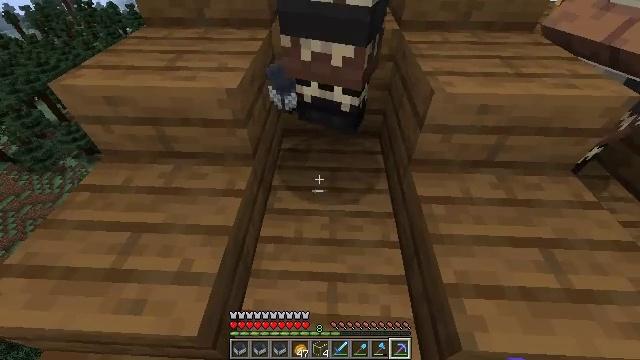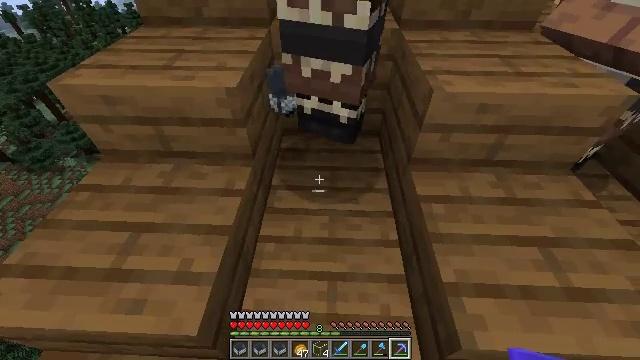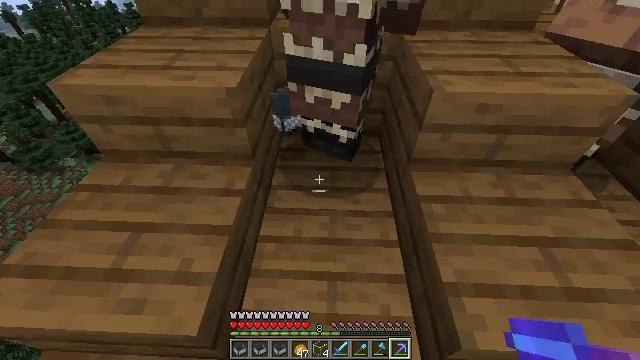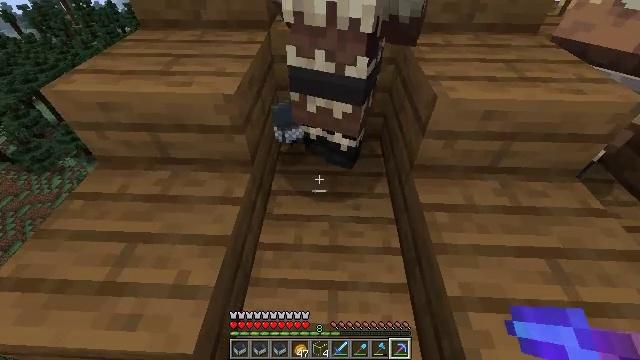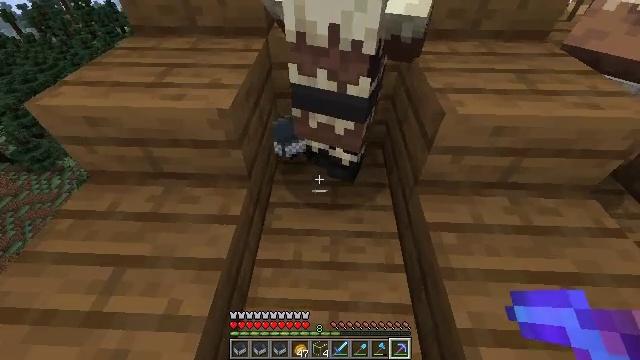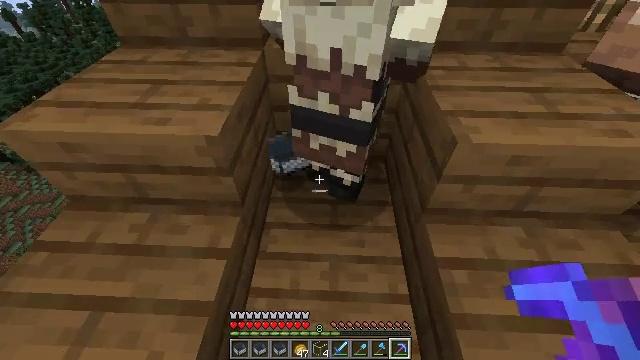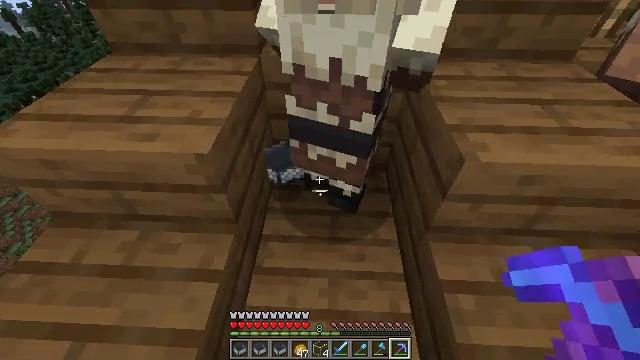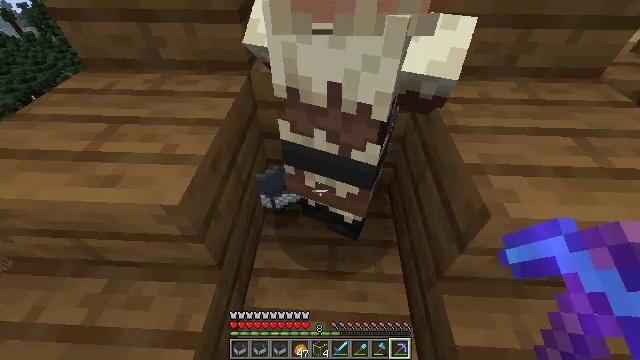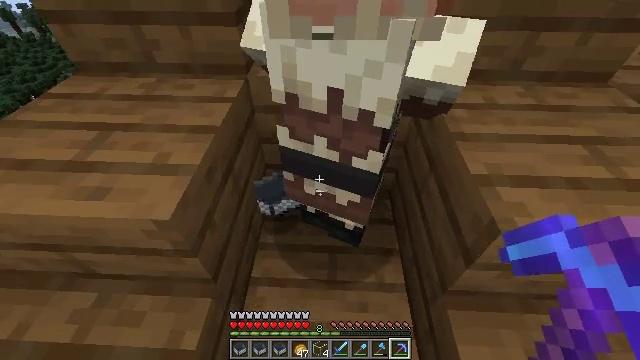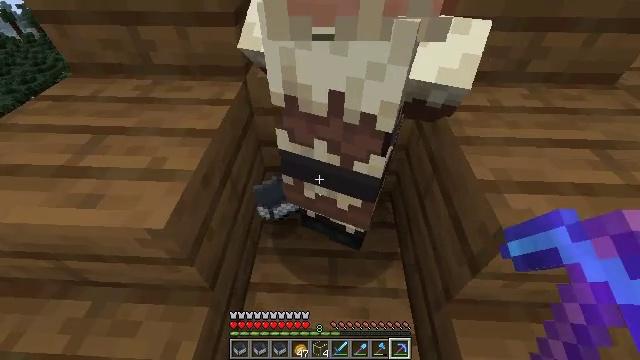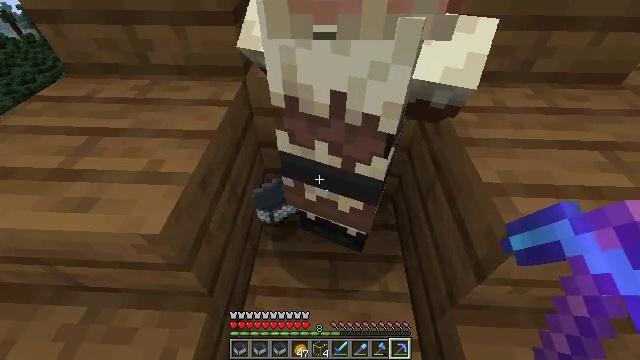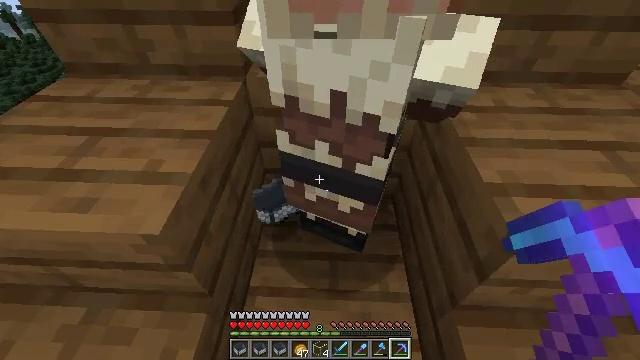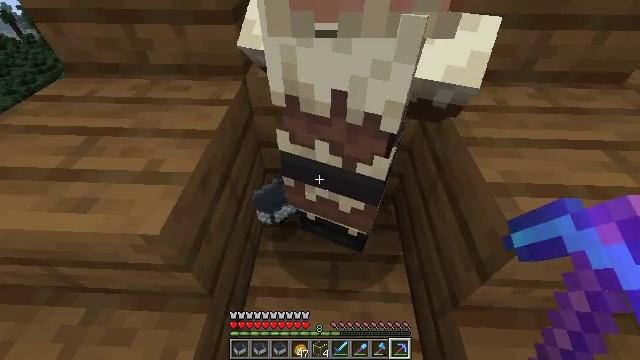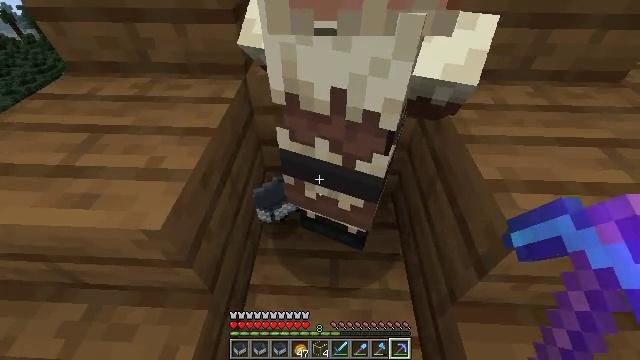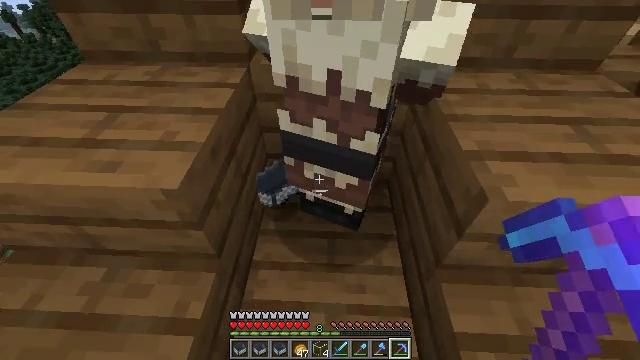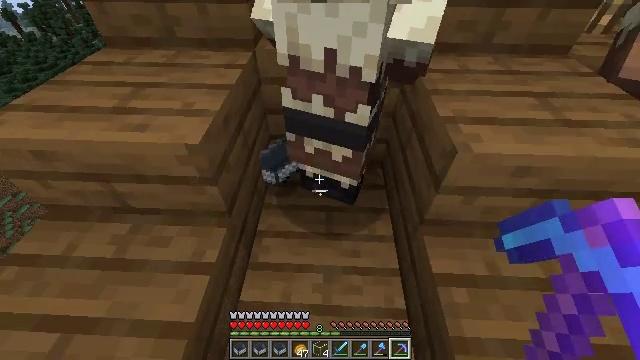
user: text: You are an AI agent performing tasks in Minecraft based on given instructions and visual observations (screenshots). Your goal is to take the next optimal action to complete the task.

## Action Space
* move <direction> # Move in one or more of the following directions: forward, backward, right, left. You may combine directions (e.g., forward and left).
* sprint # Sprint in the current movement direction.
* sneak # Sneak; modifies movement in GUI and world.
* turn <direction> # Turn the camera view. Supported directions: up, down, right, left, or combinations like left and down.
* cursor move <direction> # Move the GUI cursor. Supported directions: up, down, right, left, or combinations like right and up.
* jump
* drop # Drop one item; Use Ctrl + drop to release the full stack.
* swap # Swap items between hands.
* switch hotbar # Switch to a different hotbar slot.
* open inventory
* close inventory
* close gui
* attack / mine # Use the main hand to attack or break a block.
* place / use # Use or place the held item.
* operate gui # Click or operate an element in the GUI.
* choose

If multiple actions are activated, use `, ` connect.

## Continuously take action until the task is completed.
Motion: motion action
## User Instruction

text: Drop a spruce sign.
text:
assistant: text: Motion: no_op
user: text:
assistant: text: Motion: no_op
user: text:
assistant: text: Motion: move forward
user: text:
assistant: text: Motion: move forward
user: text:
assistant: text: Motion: move forward
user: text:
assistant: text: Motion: move forward
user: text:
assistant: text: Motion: no_op
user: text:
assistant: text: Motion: no_op
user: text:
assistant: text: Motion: no_op
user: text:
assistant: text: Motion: no_op
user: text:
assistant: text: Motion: no_op
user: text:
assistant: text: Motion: no_op
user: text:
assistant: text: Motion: move back
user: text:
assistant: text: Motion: move back
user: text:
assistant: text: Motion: move back
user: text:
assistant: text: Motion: move back
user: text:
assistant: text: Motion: move back
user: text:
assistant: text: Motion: move back
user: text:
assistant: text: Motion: move back
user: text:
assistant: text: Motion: move back
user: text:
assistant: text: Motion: no_op
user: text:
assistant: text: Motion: no_op
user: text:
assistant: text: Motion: turn up
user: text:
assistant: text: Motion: no_op
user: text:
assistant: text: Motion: no_op
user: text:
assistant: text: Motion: move forward
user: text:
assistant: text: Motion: move forward
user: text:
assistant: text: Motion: move forward
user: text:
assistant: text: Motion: move forward
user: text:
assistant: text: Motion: move forward